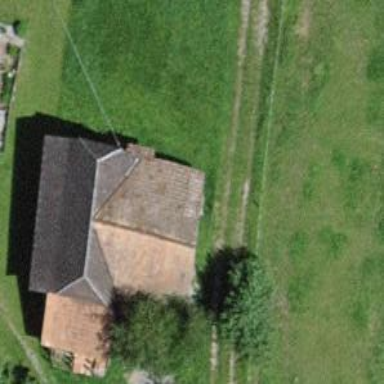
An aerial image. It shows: Rural barn.